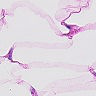
Metastatic tissue present: no